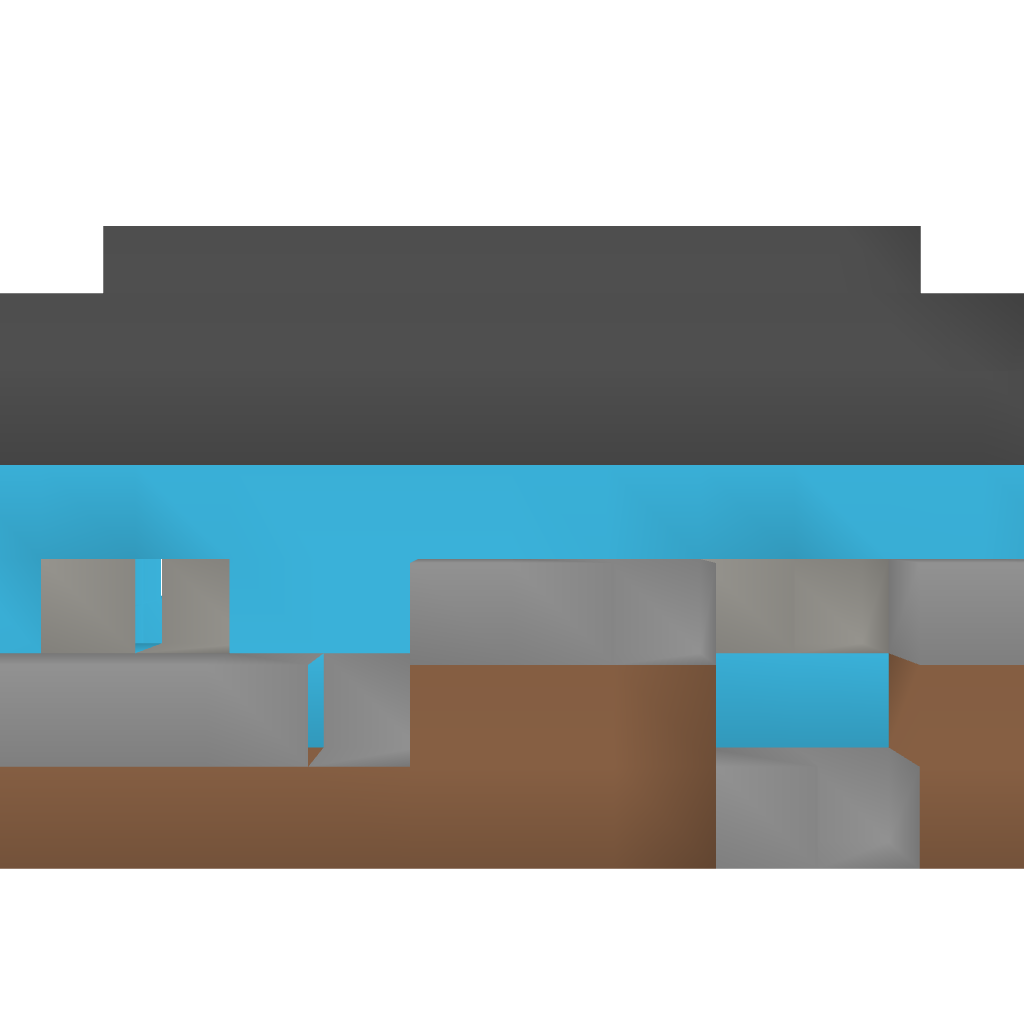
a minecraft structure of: Kleine Hütte